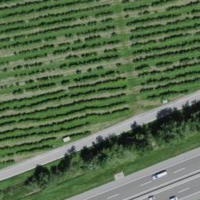
EUNIS habitat code: 57
Species observed at this site:
Lythrum salicaria